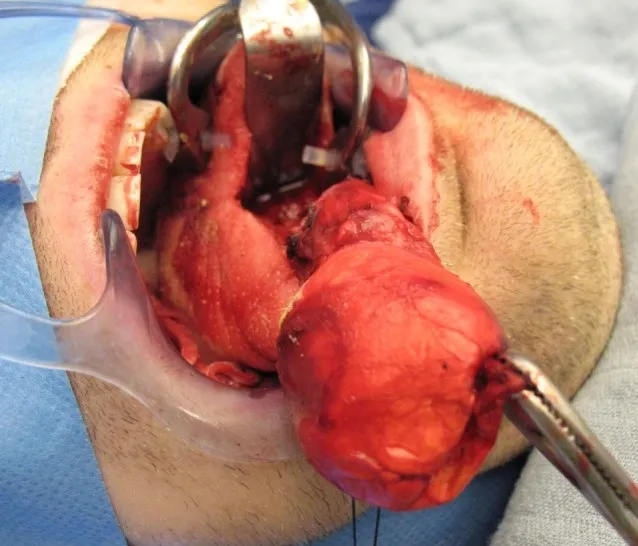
Median sagittal glossotomy approach with progressive dissection of a big bilocular cystic lesion (case 4).
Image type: medical_photograph (other_medical_photograph)